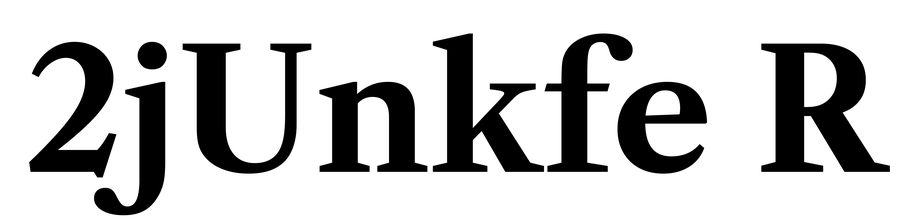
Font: LibreCaslonText_Bold